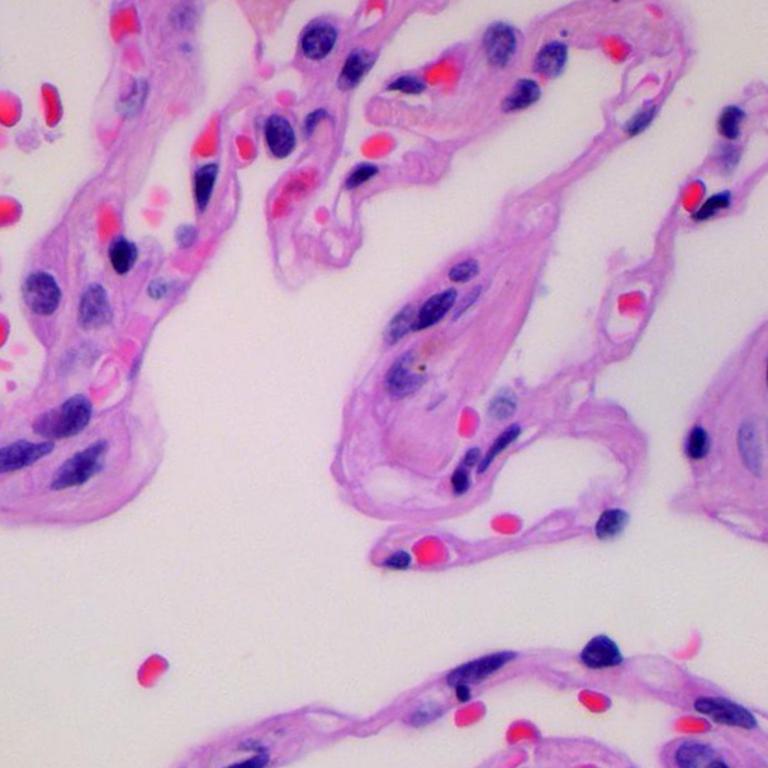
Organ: lung
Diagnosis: benign